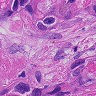
Metastatic tissue present: yes